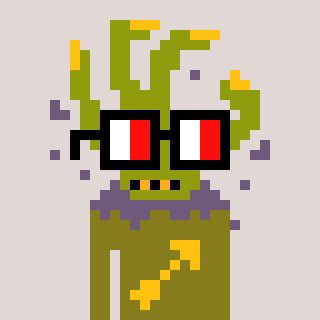
a pixel art character with square glasses with black frames and red eyes, a zombie-hand-shaped head and a gunk-colored body on a warm background